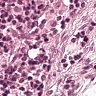
Metastatic tissue present: no